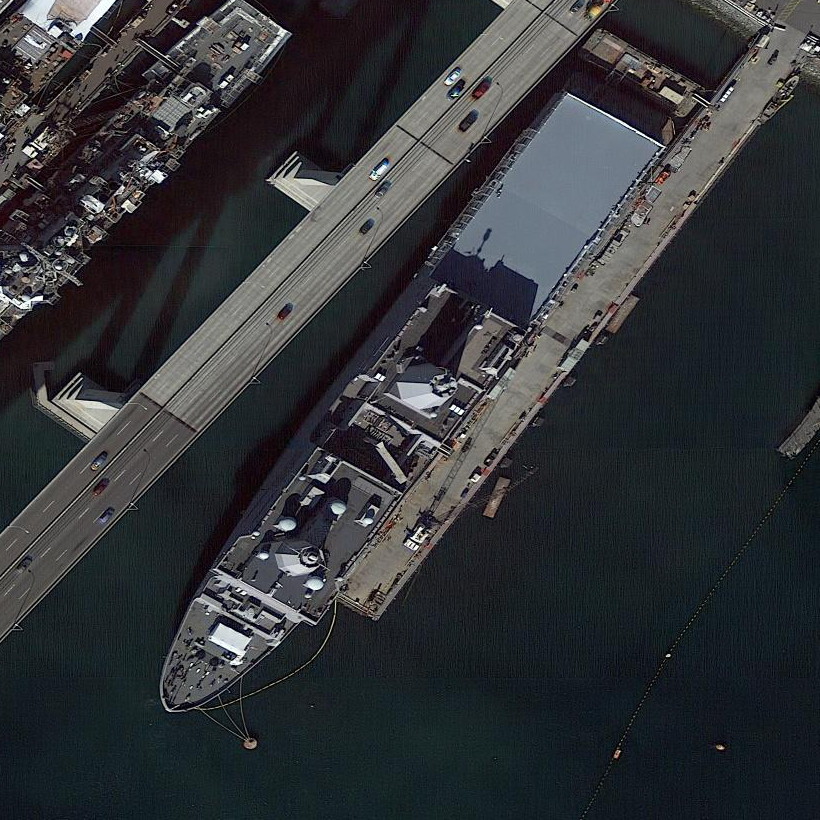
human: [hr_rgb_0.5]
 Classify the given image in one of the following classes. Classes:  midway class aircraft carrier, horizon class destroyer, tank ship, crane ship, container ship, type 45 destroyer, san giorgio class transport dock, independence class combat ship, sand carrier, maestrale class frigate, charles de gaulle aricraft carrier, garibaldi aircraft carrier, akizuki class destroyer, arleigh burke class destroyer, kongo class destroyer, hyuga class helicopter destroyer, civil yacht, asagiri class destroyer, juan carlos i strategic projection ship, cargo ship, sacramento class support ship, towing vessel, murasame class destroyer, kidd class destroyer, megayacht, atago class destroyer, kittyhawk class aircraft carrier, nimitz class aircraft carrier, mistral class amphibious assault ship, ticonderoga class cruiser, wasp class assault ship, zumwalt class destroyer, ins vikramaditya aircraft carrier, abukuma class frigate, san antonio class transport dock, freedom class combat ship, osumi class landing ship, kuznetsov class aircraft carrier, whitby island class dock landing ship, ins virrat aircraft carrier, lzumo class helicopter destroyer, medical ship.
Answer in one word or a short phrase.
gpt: San Antonio class transport dock